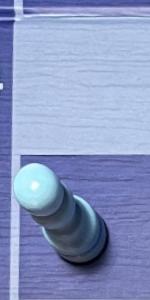
Label: Pawn_White